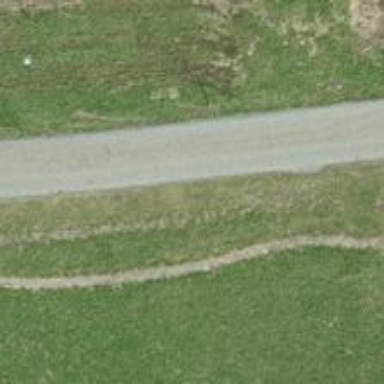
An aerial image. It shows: Unclassified road with pebblestone surface.